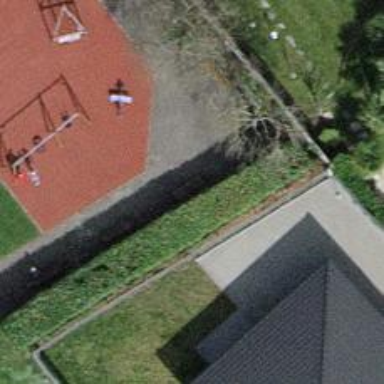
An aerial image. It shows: Bench for seating.